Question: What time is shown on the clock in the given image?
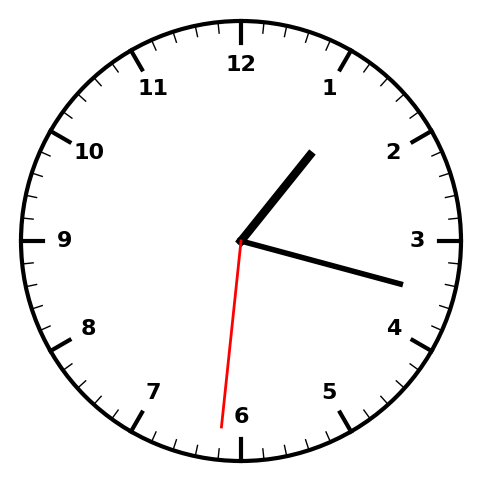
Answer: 01:17:31